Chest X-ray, AP view. Patient: 73 years old, sex M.
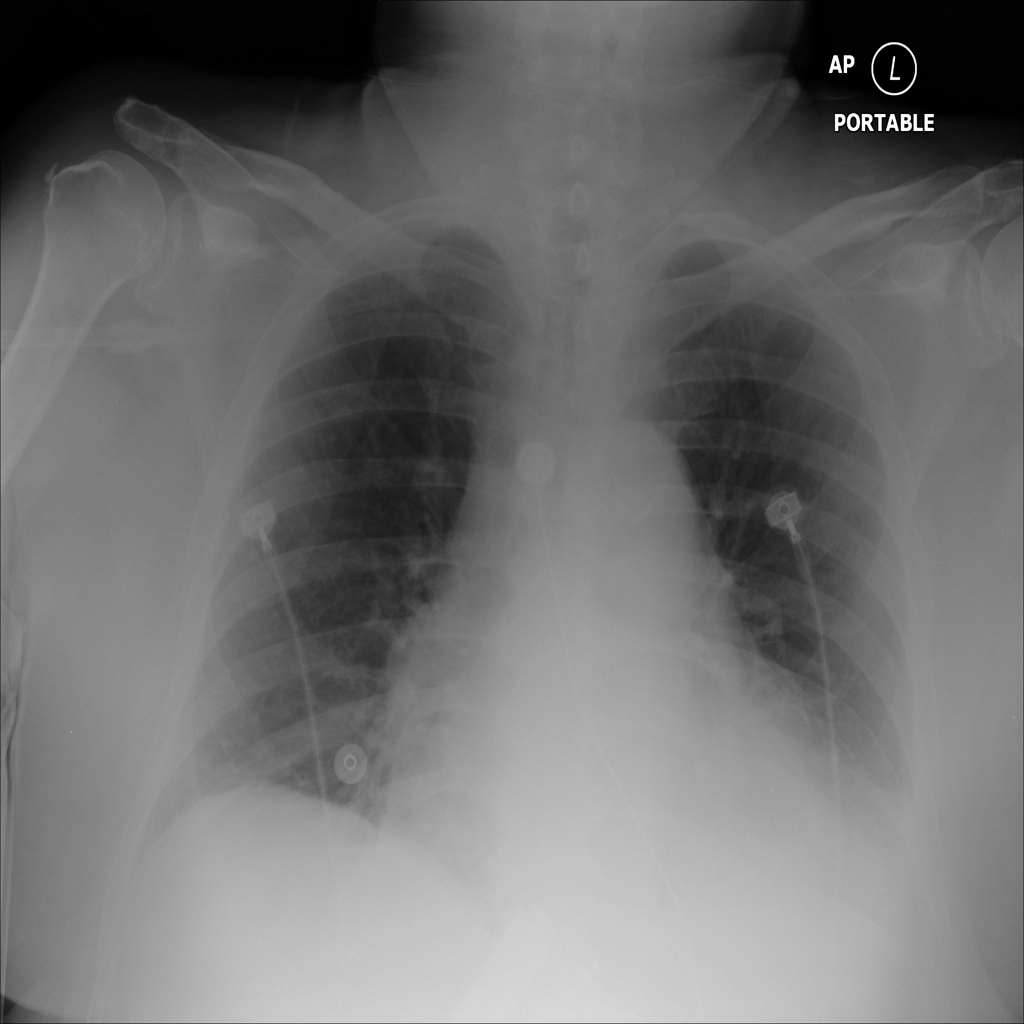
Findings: Consolidation